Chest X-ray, AP view. Patient: 46 years old, sex F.
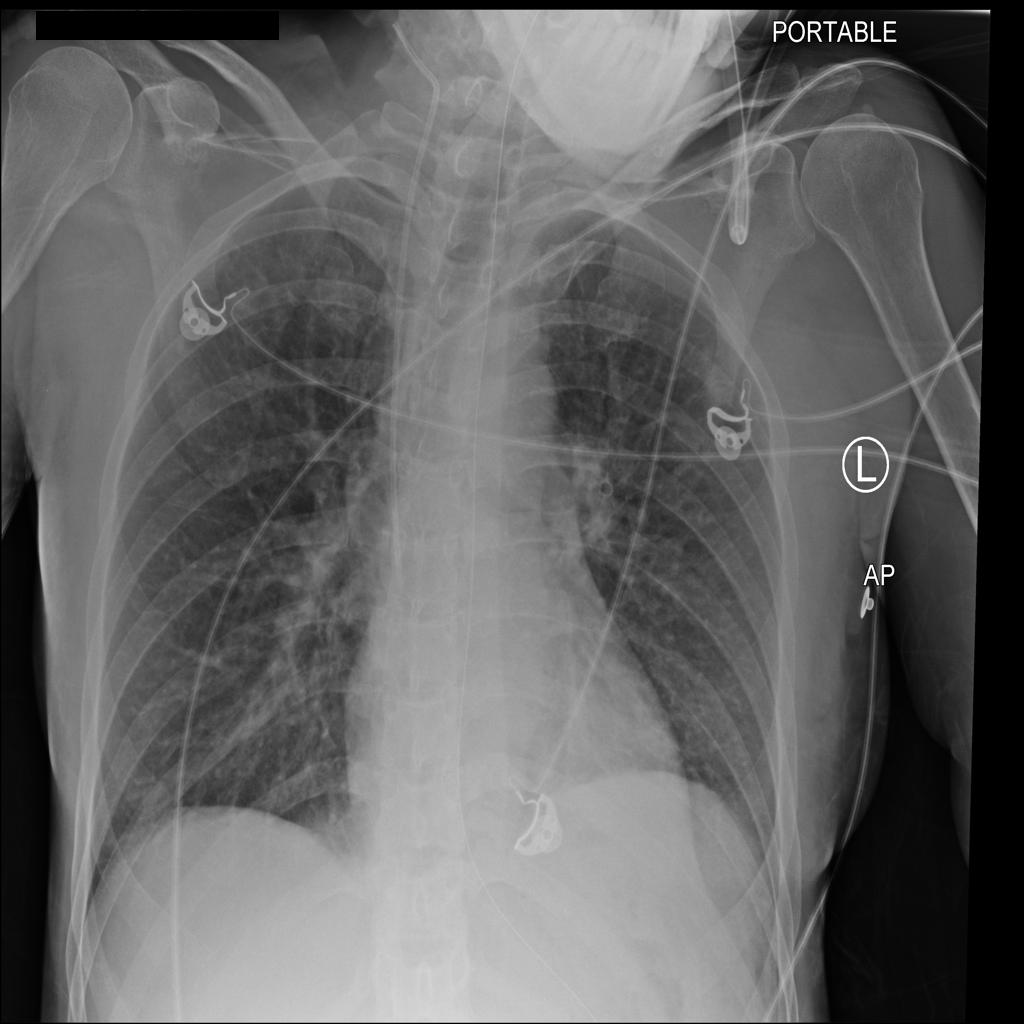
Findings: Effusion